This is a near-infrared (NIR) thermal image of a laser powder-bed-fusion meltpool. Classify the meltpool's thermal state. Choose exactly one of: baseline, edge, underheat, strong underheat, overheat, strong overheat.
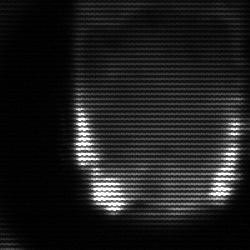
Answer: baseline